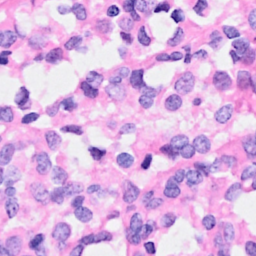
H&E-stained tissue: Breast